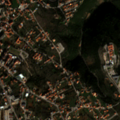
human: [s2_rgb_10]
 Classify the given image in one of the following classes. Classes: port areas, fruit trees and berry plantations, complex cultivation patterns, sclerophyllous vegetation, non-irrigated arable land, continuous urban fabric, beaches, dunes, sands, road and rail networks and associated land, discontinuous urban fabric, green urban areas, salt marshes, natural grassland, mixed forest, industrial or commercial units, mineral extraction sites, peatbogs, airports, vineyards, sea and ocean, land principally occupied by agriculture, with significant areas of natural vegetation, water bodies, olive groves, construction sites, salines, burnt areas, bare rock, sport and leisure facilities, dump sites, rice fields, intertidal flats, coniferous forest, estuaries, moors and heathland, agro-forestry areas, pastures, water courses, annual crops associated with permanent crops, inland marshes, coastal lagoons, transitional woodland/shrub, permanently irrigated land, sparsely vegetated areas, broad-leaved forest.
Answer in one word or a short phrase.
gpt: continuous urban fabric, discontinuous urban fabric, land principally occupied by agriculture, with significant areas of natural vegetation, coniferous forest, sclerophyllous vegetation